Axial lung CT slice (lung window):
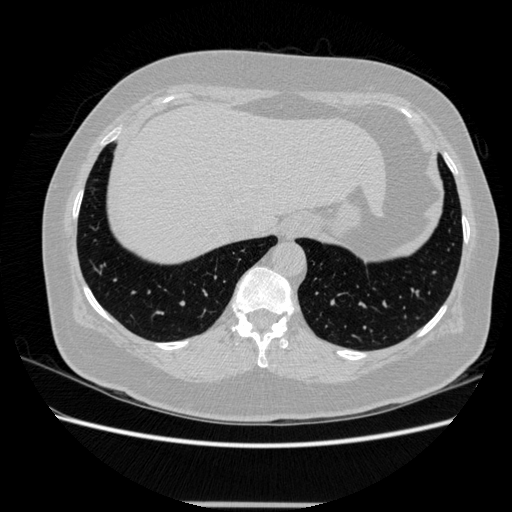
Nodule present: no